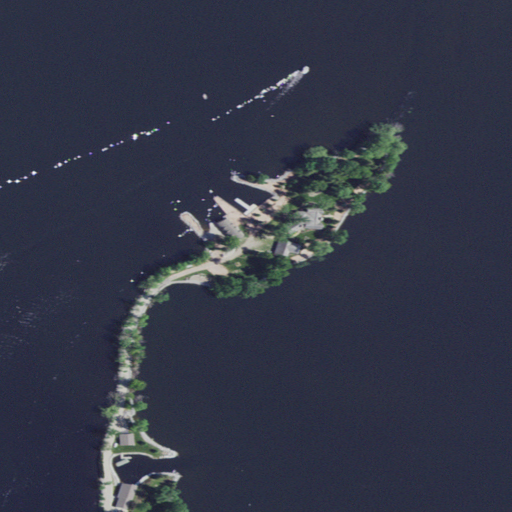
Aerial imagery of island in Wisconsin named Squaw Island containing open water, herbaceous wetlands, high intensity development, barren land, evergreen forest, open development, woody wetlands, and medium intensity development